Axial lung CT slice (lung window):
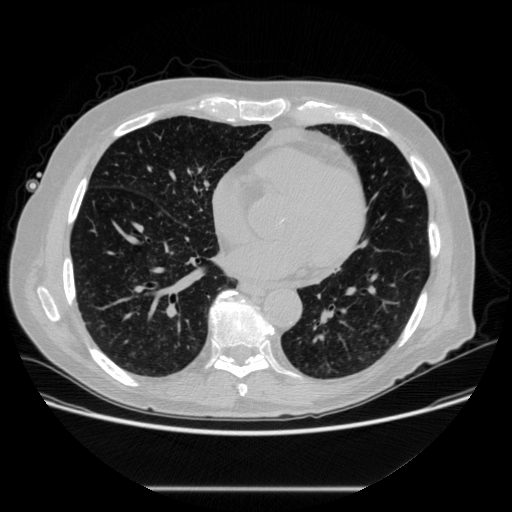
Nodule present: no